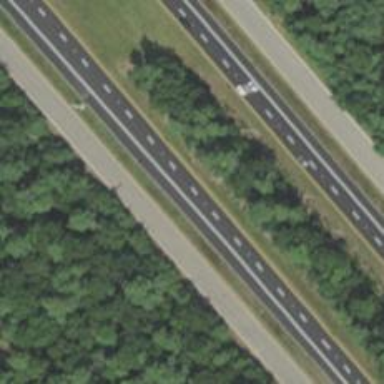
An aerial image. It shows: Asphalt motorway.